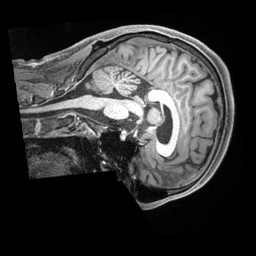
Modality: T1w
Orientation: sagittal
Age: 21
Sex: male
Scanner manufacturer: siemens
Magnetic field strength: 3 T
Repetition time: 2.4 s
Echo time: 0.00226 s